Aerial crown-view tile of a tropical tree (Barro Colorado Island, Panama), acquired 20250317:
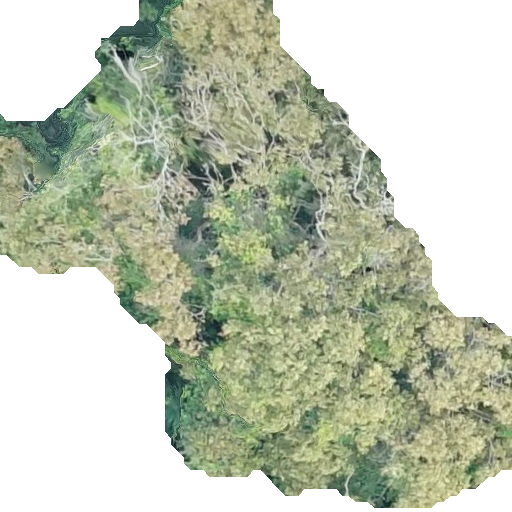
Species: Dipteryx oleifera
GBIF accepted scientific name: Dipteryx oleifera
Crown area: 251.089 m²